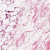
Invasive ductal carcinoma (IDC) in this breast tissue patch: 0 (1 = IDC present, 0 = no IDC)